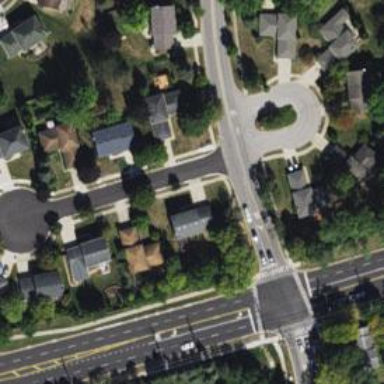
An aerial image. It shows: Residential road with separate asphalt sidewalk.